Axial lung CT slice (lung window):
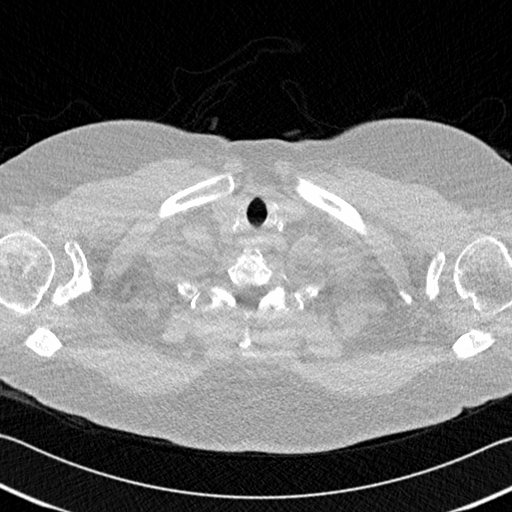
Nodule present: no